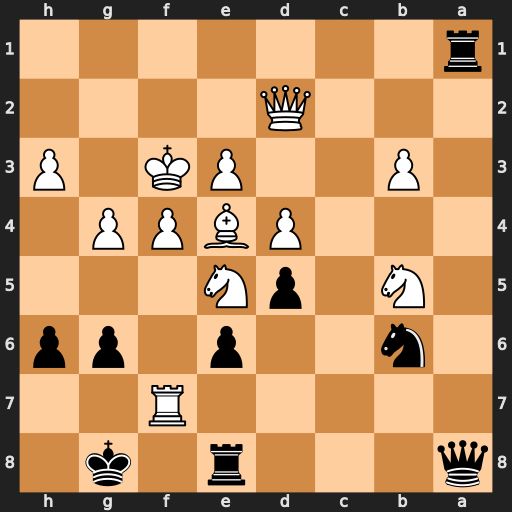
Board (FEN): q3r1k1/5R2/1n2p1pp/1N1pN3/3PBPP1/1P2PK1P/3Q4/r7
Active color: b
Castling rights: -
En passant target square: -
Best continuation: dxe4+ Kg3 Rg1+ Kh2 Qa1